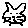
Label: cat